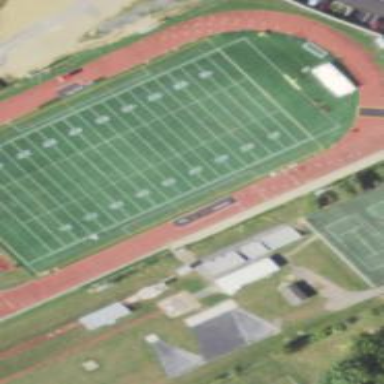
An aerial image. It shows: Artificial turf pitch used for American football.